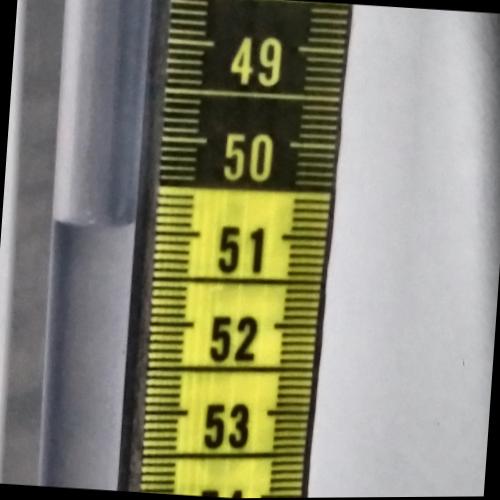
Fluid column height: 50.9 cm